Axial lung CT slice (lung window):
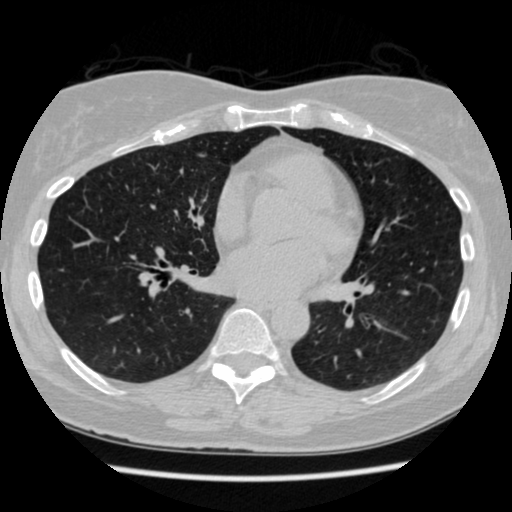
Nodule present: no